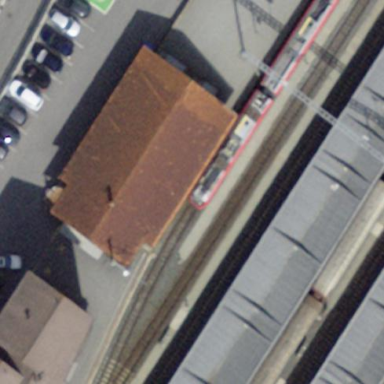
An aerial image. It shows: Shed.